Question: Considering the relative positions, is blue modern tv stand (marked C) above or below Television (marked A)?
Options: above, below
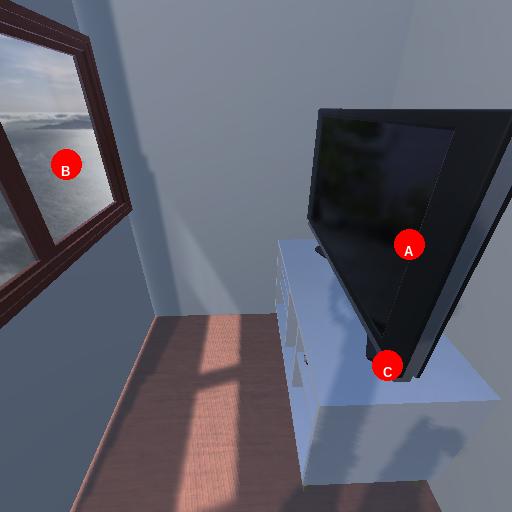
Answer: above